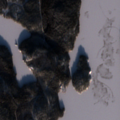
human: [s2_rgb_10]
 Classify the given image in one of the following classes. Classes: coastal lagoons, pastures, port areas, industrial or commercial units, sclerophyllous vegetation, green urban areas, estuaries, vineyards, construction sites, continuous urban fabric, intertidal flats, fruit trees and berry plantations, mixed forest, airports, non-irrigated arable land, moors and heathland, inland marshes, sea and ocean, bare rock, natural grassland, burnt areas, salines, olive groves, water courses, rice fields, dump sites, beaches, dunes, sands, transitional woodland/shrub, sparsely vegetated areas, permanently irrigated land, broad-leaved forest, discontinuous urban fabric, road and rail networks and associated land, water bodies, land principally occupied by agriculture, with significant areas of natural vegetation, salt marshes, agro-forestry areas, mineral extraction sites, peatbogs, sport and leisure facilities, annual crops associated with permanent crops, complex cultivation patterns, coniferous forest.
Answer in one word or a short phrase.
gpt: coniferous forest, mixed forest, water bodies